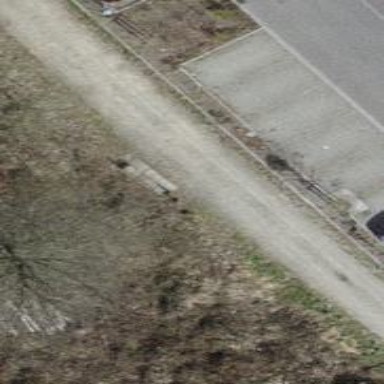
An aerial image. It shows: Bench.